Question: I am using <URL> look and feel in a Java Desktop program but recently found out JMenuBar shows empy JMenuItems as shown in the screenshot below.
As you can see the area of the menu is there but with the same colour as the Jframe contentPane and with no Menu text visible.

a sample program to test this (download the BeautyEye library from <URL> is:
'''
import java.awt.*;
import javax.swing.*;
import org.jb2011.lnf.beautyeye.BeautyEyeLNFHelper;
public class JavaMenuBarExample implements Runnable
{
private JFrame frame;
private JMenuBar menuBar;
private JMenu fileMenu;
private JMenuItem openMenuItem;
public static void main(String[] args)
{
try
{
BeautyEyeLNFHelper.frameBorderStyle = BeautyEyeLNFHelper.FrameBorderStyle.osLookAndFeelDecorated;
org.jb2011.lnf.beautyeye.BeautyEyeLNFHelper.launchBeautyEyeLNF();
UIManager.put("RootPane.setupButtonVisible", Boolean.FALSE);
}
catch (Exception ex)
{
ex.printStackTrace();
}
// the proper way to show a jframe (invokeLater)
SwingUtilities.invokeLater(new JavaMenuBarExample());
}
@Override
public void run()
{
frame = new JFrame("Java Menubar Example");
menuBar = new JMenuBar();
fileMenu = new JMenu("File");
openMenuItem = new JMenuItem("Open");
fileMenu.add(openMenuItem);
// add menus to menubar
menuBar.add(fileMenu);
// put the menubar on the frame
frame.setJMenuBar(menuBar);
frame.setDefaultCloseOperation(JFrame.EXIT_ON_CLOSE);
frame.setPreferredSize(new Dimension(400, 300));
frame.pack();
frame.setVisible(true);
}
}
'''
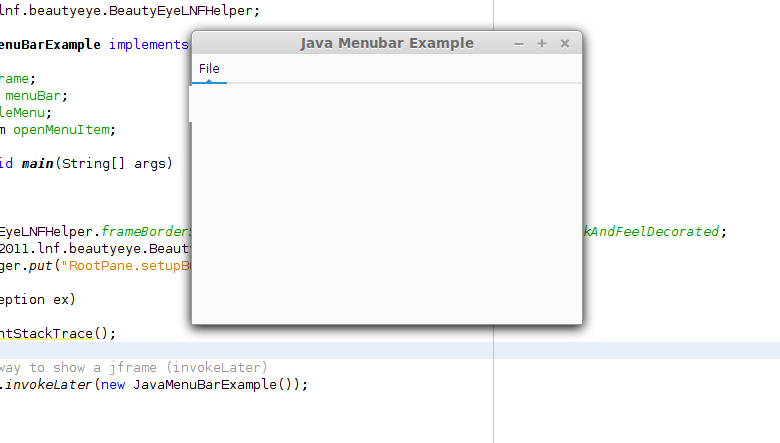
Answer: I have been debug it use jdk 1.8_u45, it is normal at Windows platform.
I guess this may be a bug for linux platform java1.8_u45.